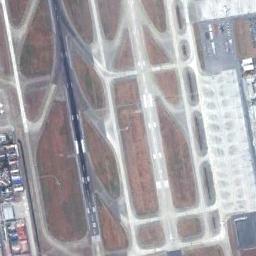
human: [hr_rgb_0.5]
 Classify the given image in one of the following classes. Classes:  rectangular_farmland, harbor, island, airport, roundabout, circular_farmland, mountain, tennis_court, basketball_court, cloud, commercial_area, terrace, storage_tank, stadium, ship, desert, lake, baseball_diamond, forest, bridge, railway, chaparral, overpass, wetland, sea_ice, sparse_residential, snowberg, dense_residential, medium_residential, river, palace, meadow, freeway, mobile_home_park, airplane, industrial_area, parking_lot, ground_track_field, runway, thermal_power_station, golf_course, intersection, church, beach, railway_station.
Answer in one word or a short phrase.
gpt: runway